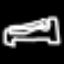
Label: bed